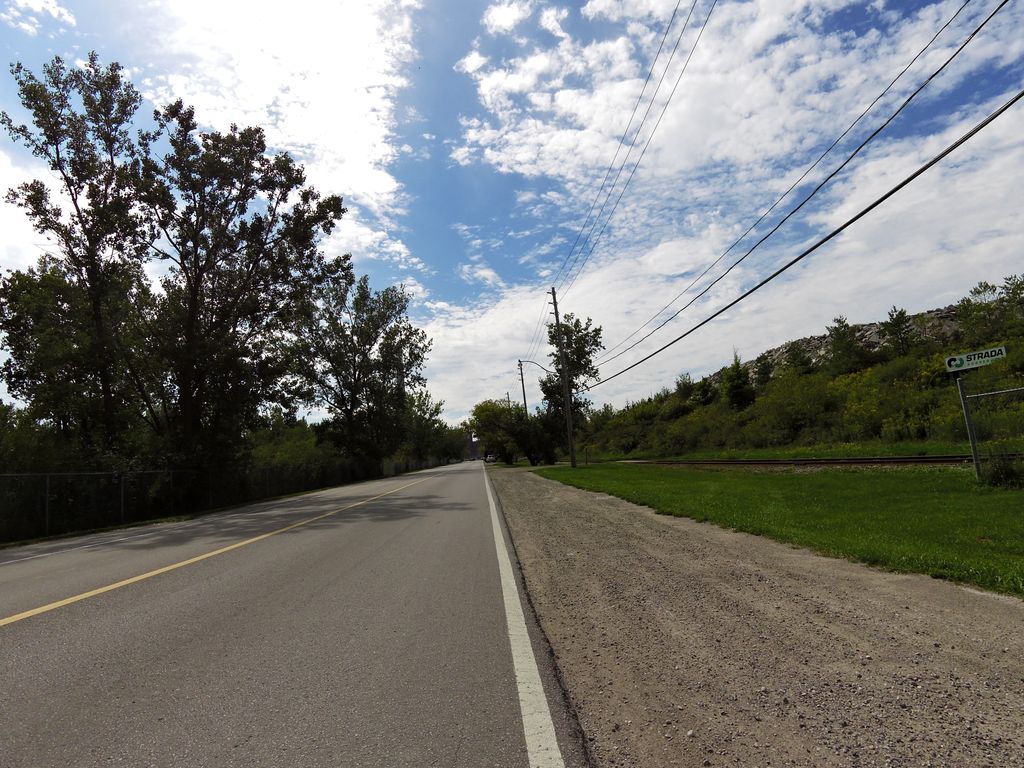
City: toronto